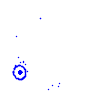
Particle: kaon